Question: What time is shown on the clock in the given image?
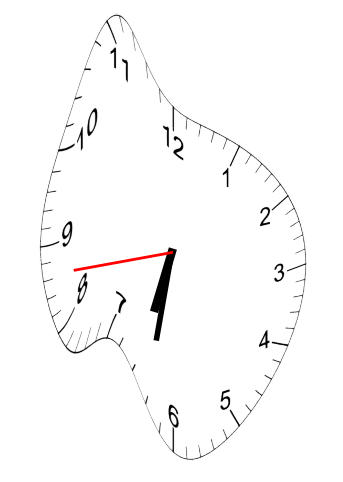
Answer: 06:31:43